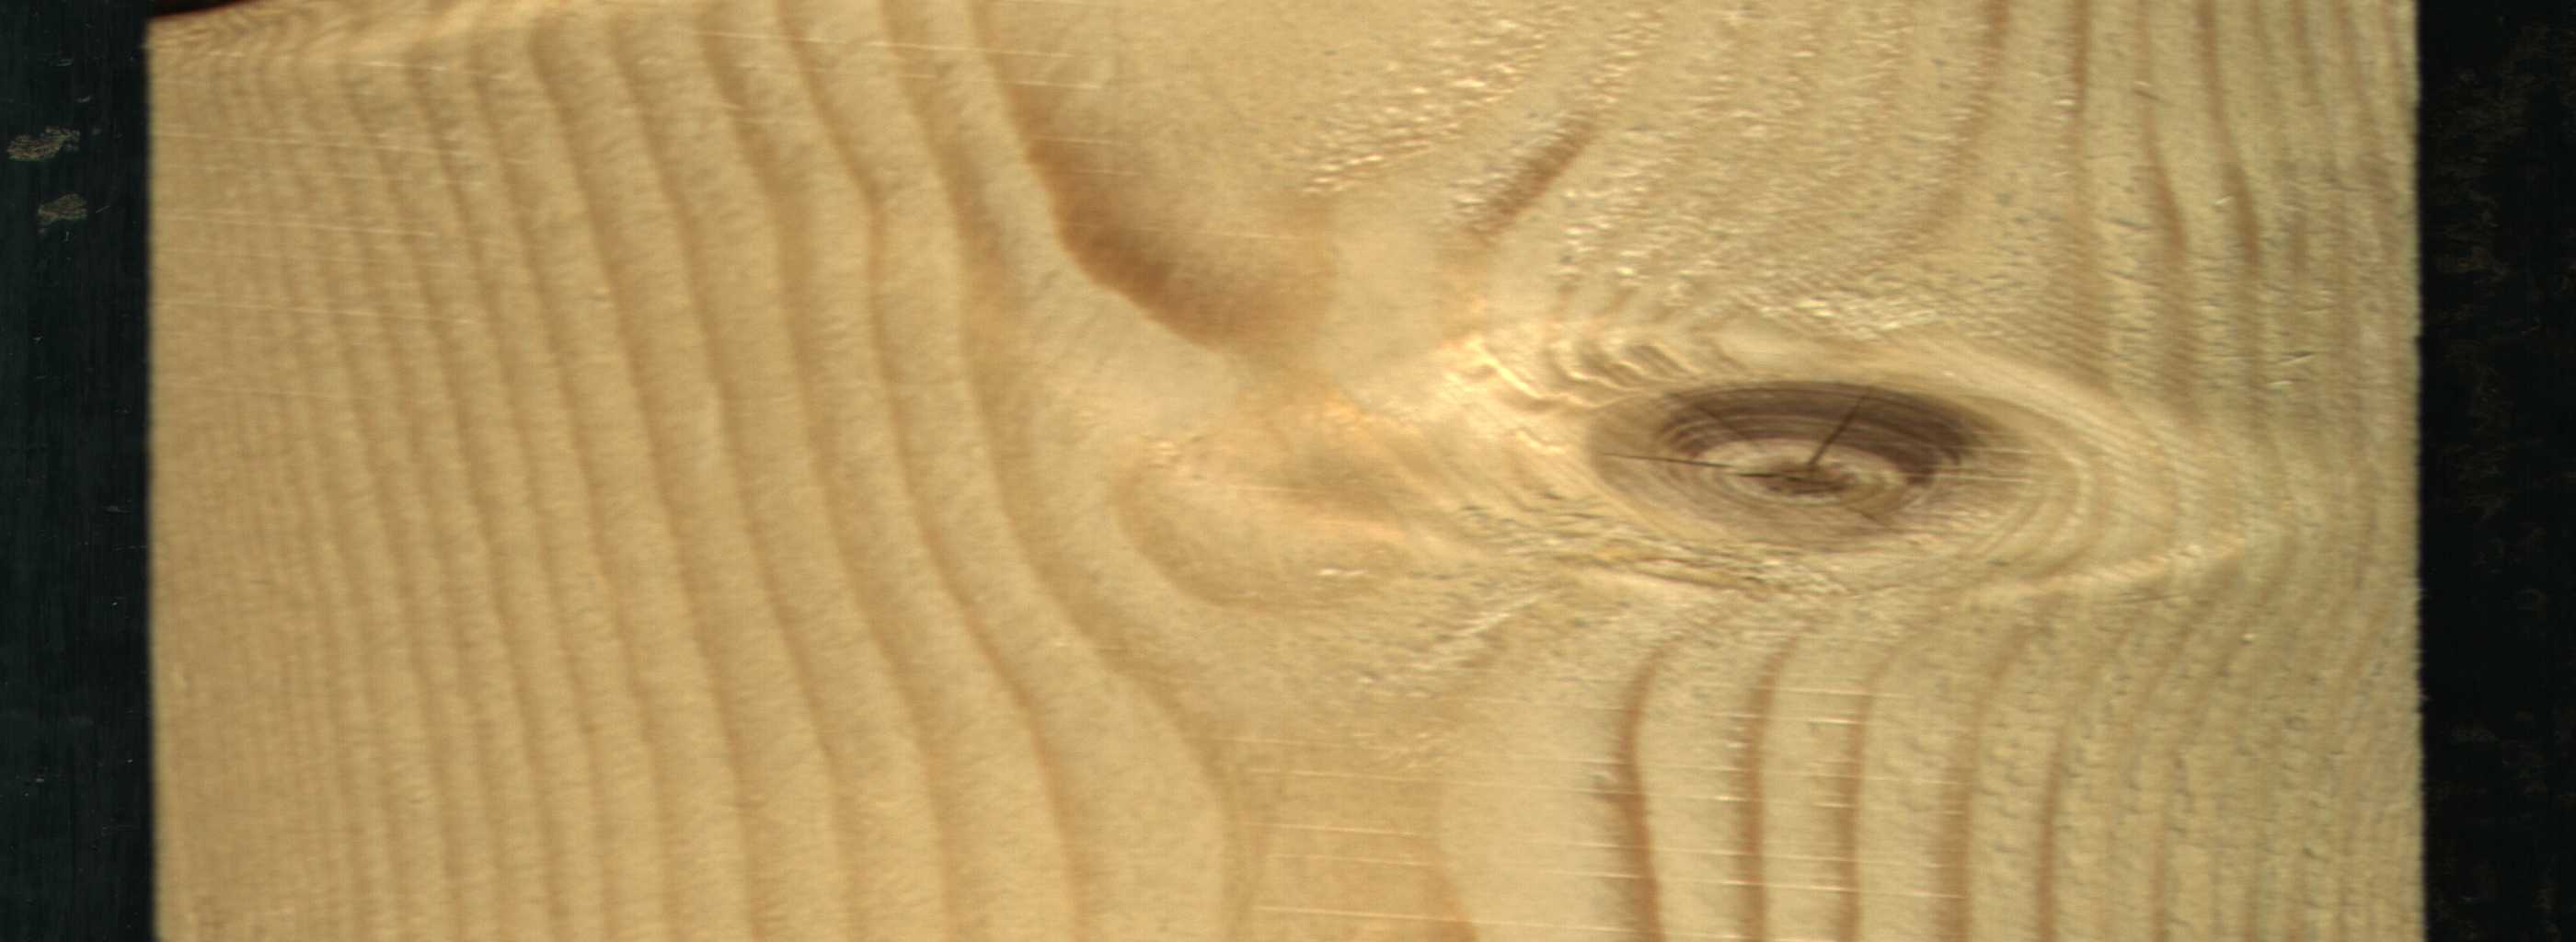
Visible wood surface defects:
knot_with_crack
Knot_missing